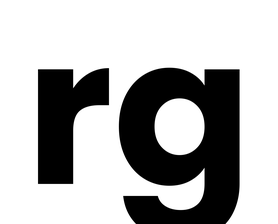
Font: Poppins-Bold